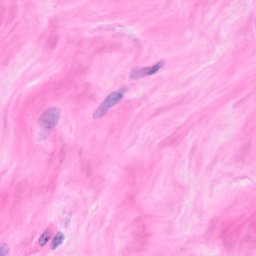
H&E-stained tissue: Breast